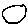
Label: circle